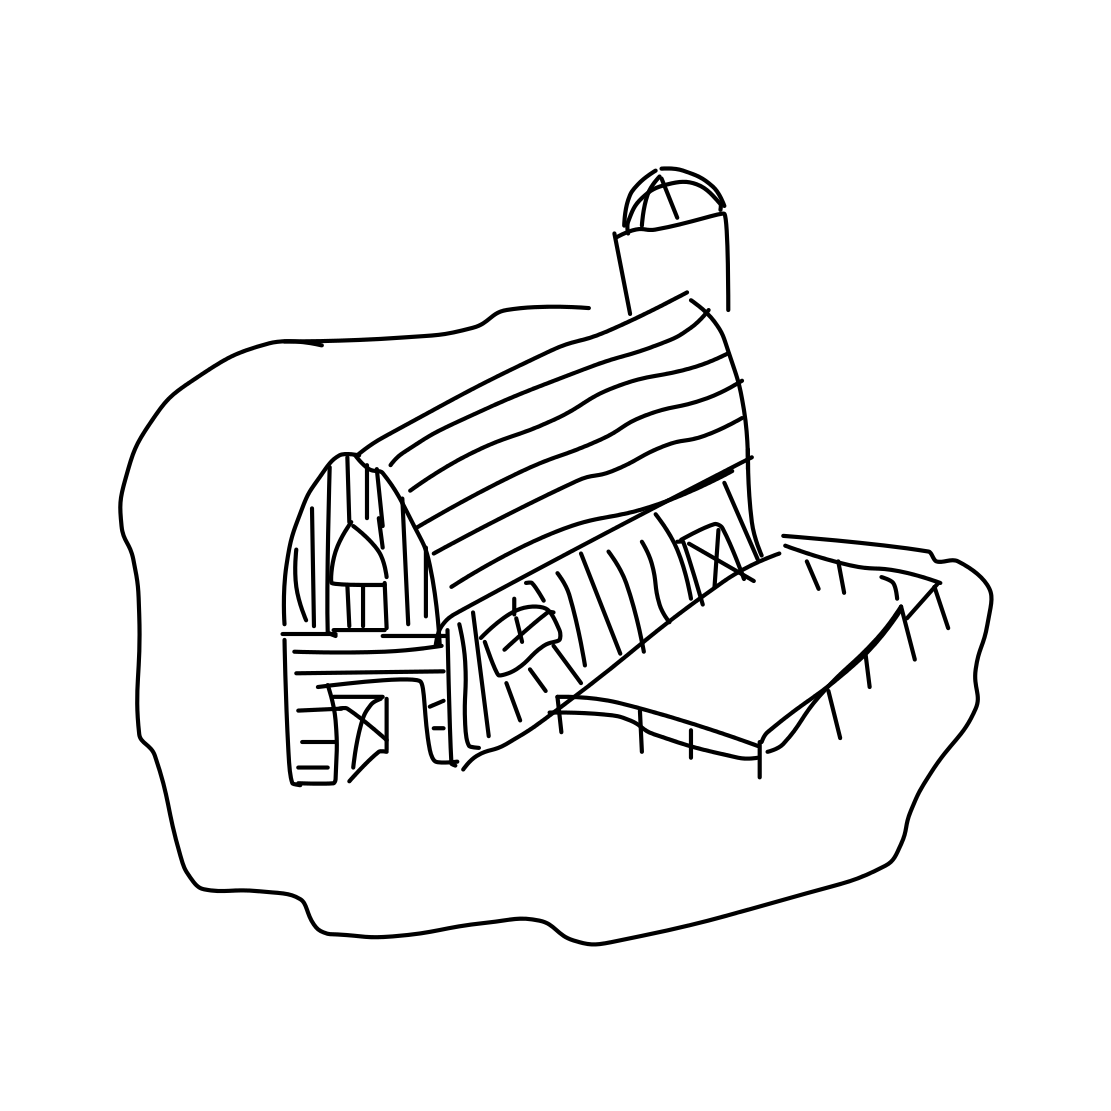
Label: barn